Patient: sex M, age 76
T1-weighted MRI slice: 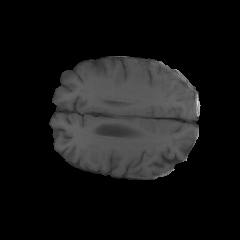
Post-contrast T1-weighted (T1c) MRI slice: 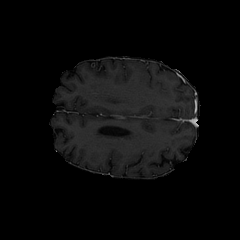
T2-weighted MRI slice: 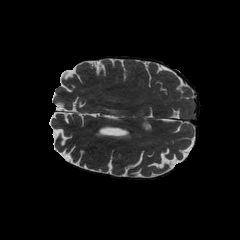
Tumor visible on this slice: no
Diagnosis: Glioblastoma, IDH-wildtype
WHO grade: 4